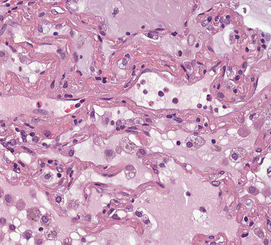
Tumor epithelial tissue: no
Tumor-associated stroma tissue: no
Normal tissue: yes